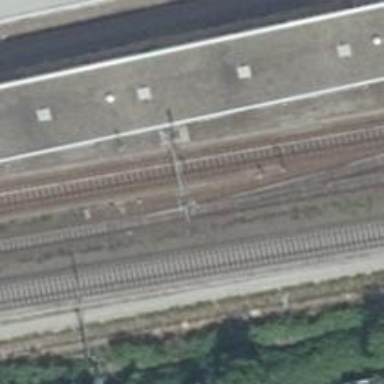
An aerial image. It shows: Railway switch.